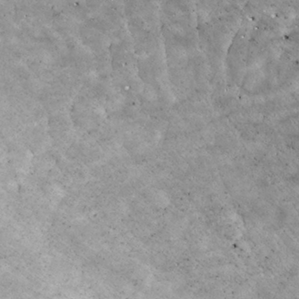
Label: non_frost